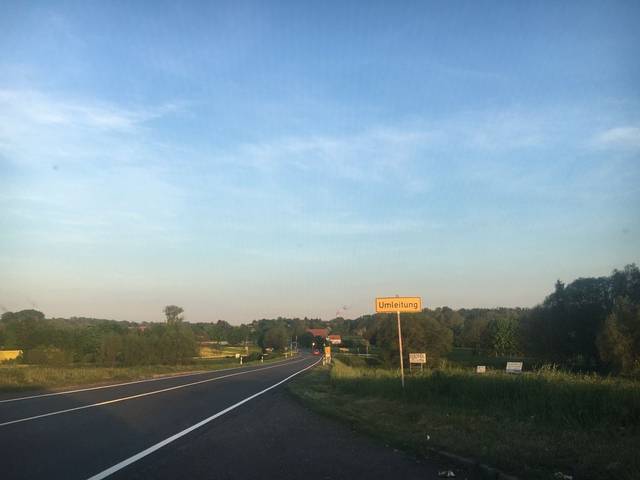
Region: Germany
Coordinates: 51.133, 12.053